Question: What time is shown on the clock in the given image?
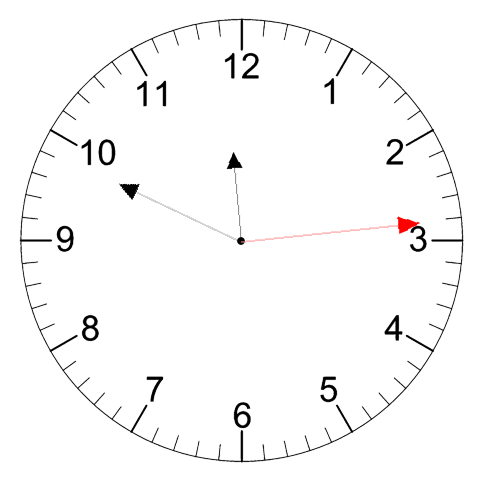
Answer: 11:49:14